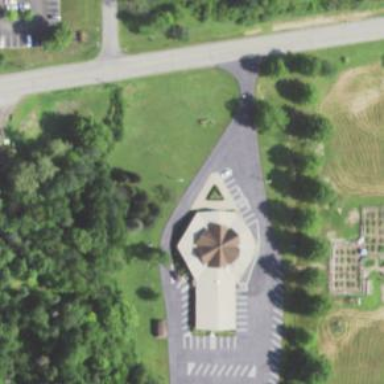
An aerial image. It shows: Place of worship.